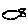
Label: fish